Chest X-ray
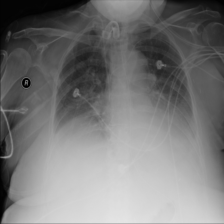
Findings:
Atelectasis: negative
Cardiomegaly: negative
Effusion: negative
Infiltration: negative
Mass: negative
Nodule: negative
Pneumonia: negative
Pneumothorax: negative
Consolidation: negative
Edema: negative
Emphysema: negative
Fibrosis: negative
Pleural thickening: negative
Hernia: negative